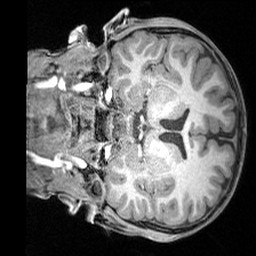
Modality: T1w
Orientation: coronal
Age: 9
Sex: male
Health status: ill
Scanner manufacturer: siemens
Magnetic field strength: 3 T
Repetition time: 1.6 s
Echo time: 0.00179 s